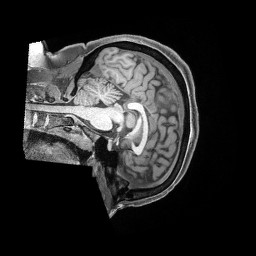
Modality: T1w
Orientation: sagittal
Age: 43
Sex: female
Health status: ill
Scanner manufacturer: siemens
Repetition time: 2.4 s
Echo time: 0.00231 s